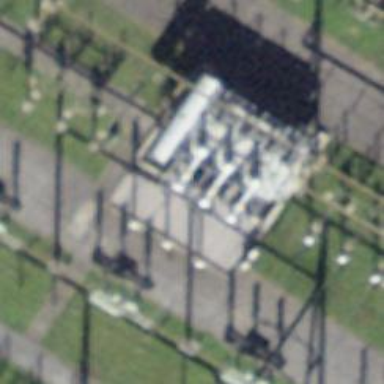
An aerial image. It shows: Transformer is shown.